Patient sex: M
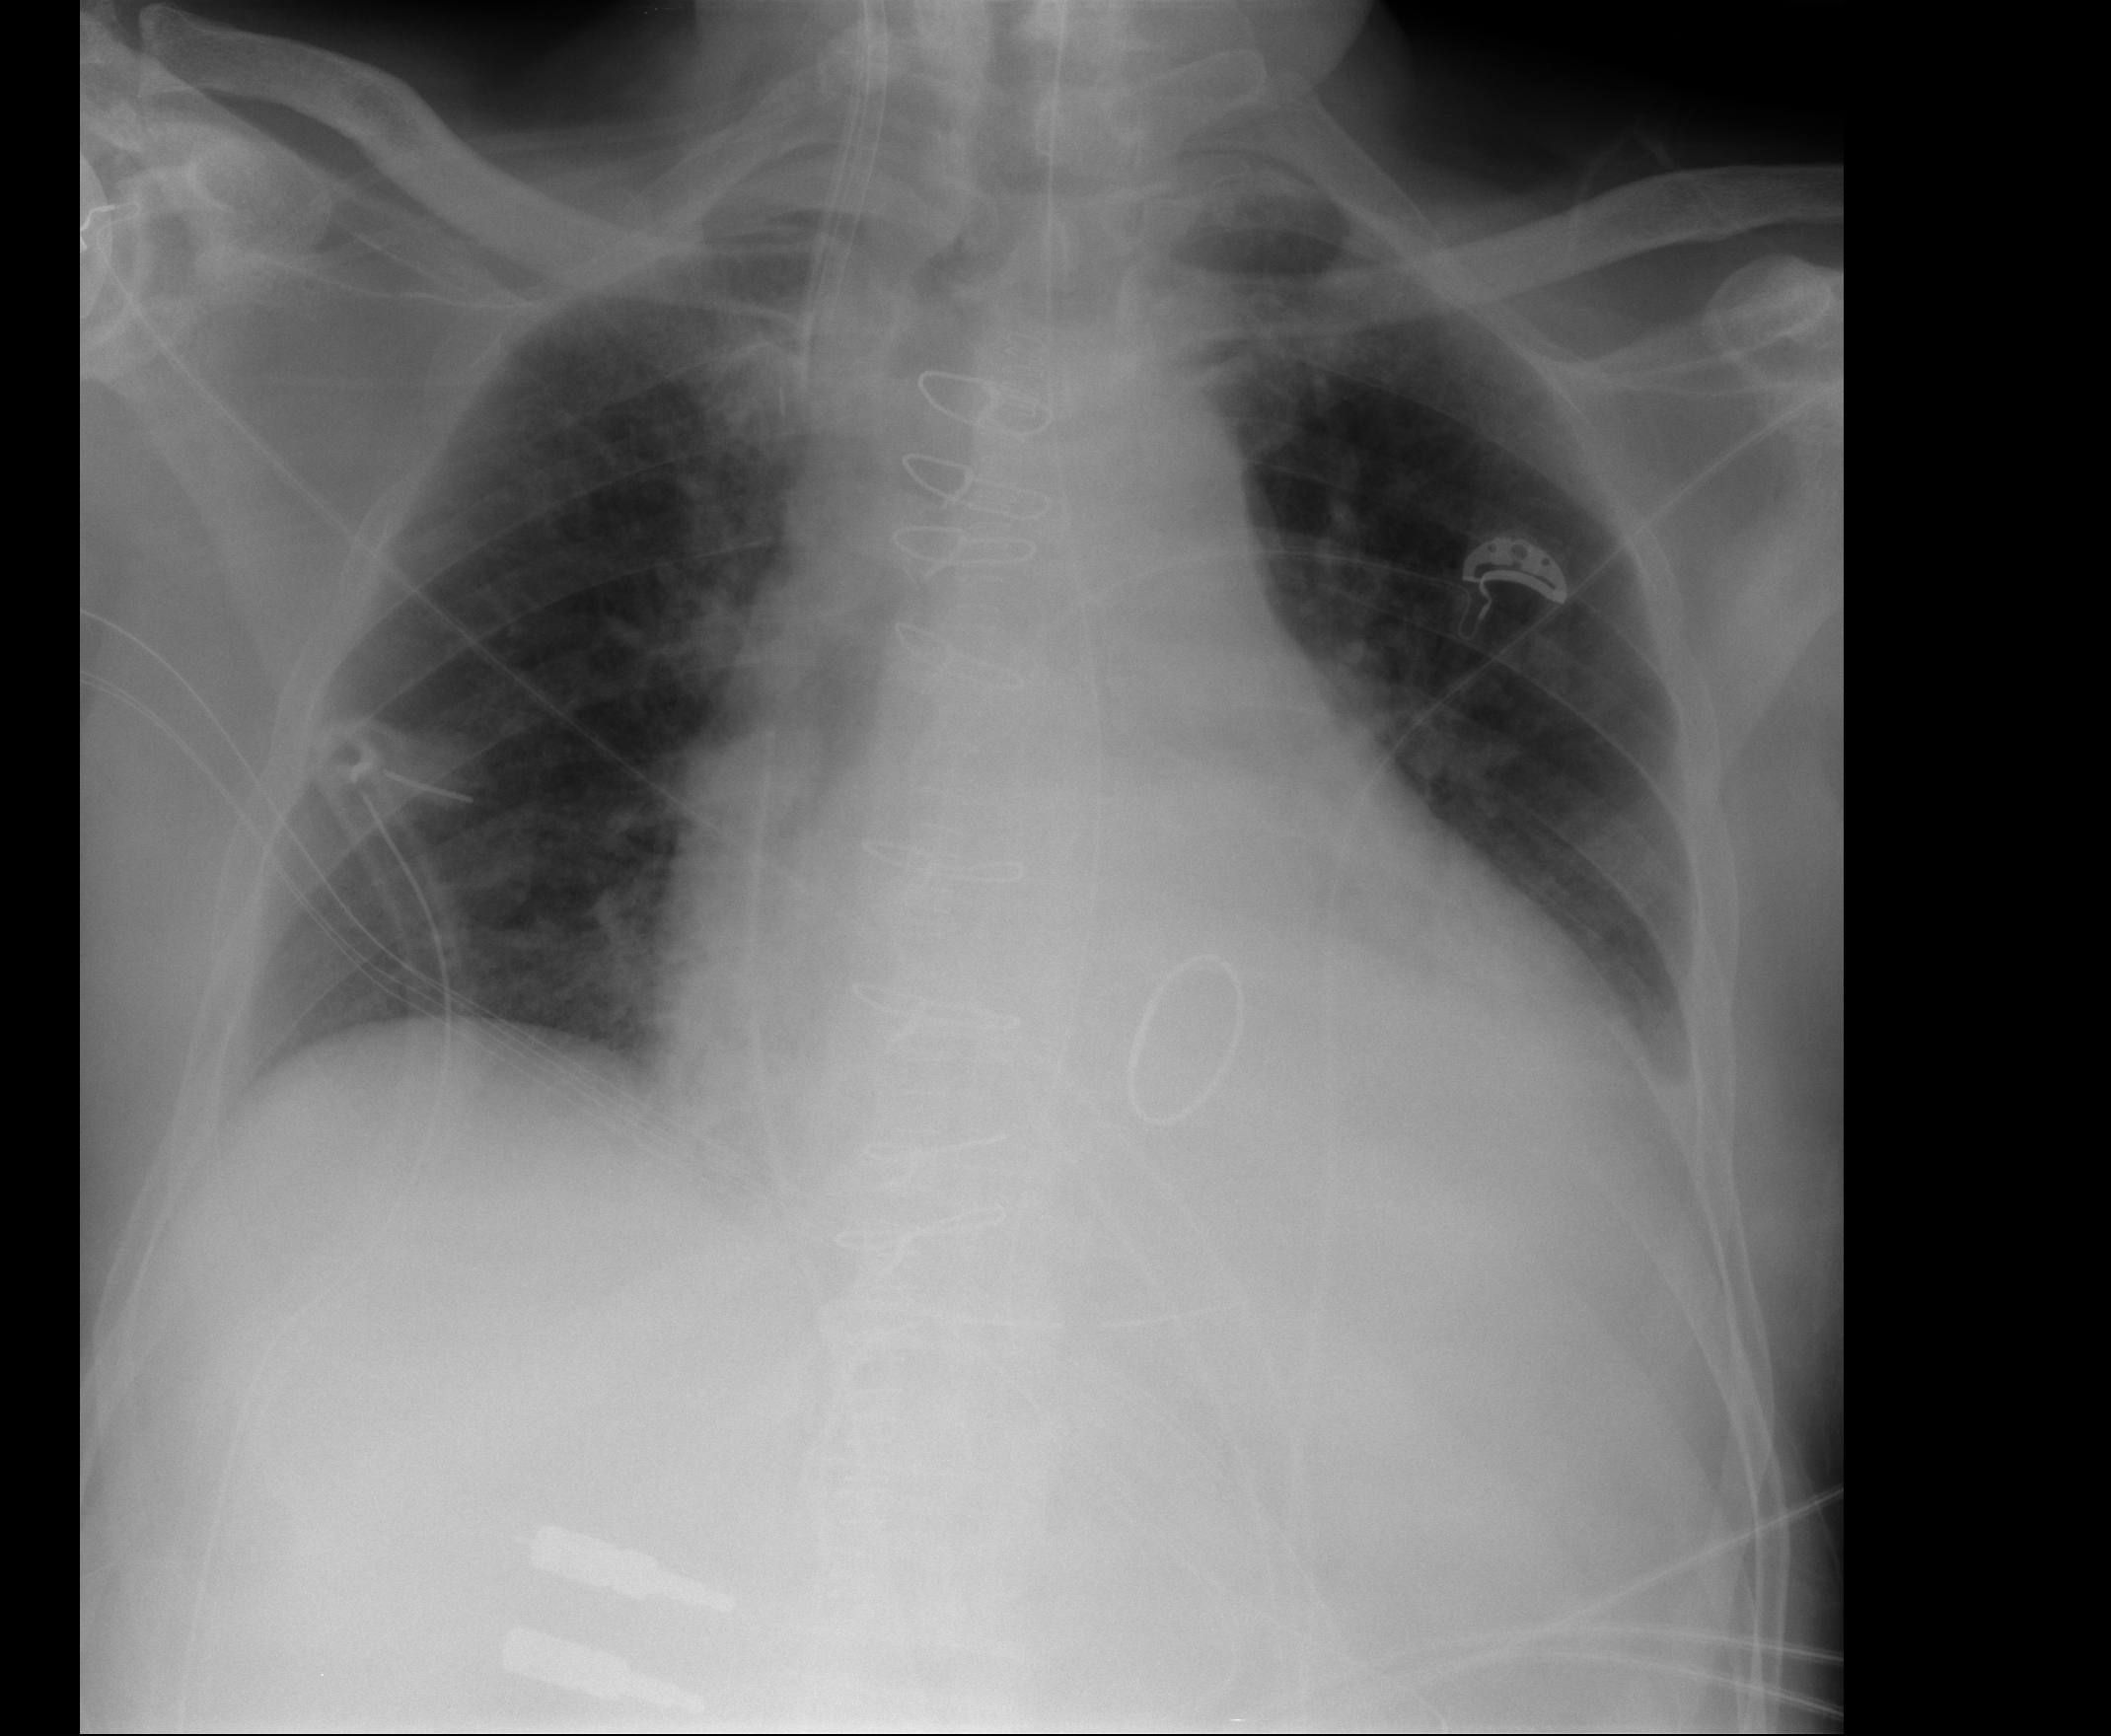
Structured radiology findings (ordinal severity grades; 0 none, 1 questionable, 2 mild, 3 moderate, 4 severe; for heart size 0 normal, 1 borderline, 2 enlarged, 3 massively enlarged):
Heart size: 3
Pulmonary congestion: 2
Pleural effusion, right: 0
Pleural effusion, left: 2
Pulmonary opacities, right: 0
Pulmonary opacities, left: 0
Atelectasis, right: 0
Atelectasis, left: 2